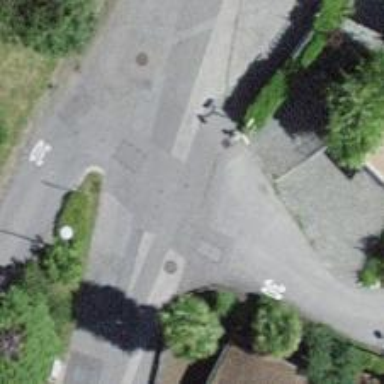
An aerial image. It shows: Residential road with chicane for traffic calming.